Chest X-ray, PA view. Patient: 71 years old, sex F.
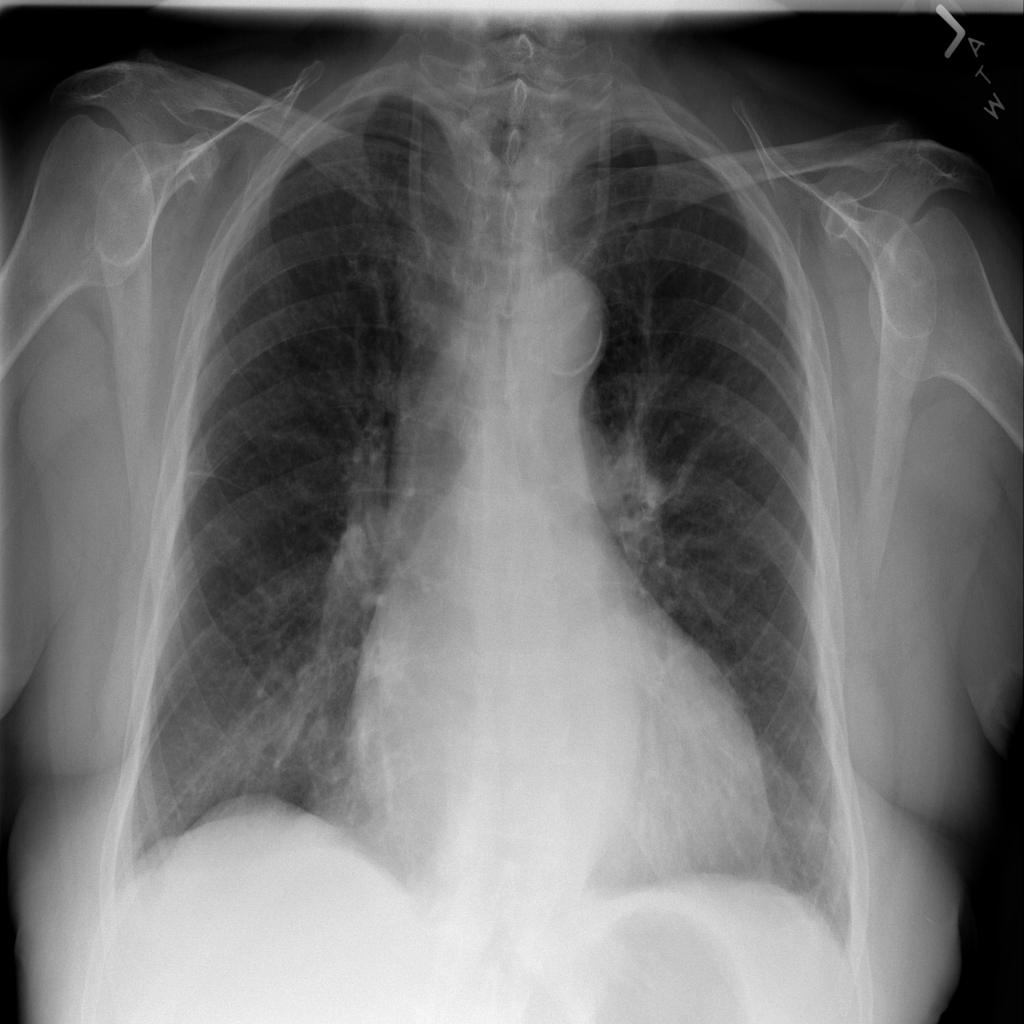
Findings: Cardiomegaly, Nodule